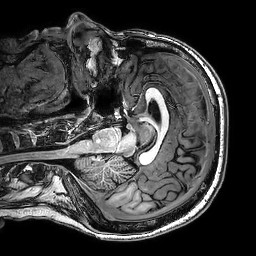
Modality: T1w
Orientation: axial
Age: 34
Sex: male
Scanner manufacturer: philips
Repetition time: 0.008142 s
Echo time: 0.00374 s